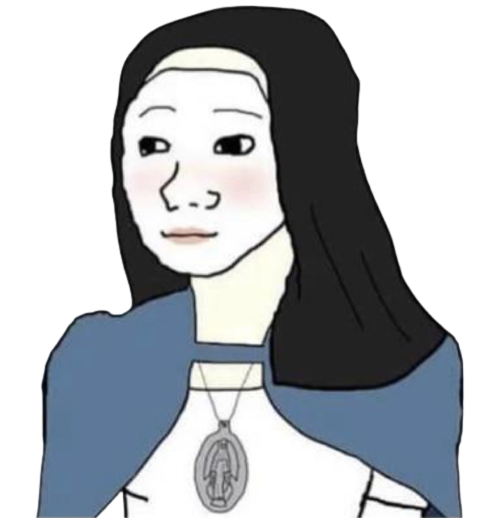
Label: 5_Trad_Wife